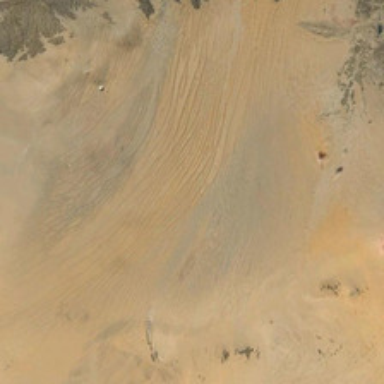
It is a large piece of yellow desert near a mountain .